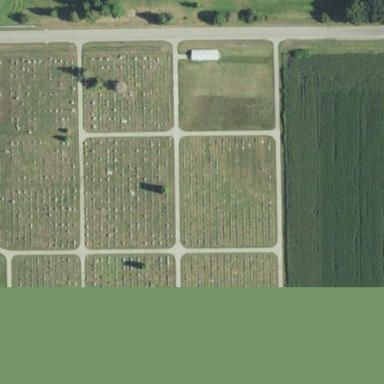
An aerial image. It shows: Cemetery.